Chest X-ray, PA view. Patient: 59 years old, sex F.
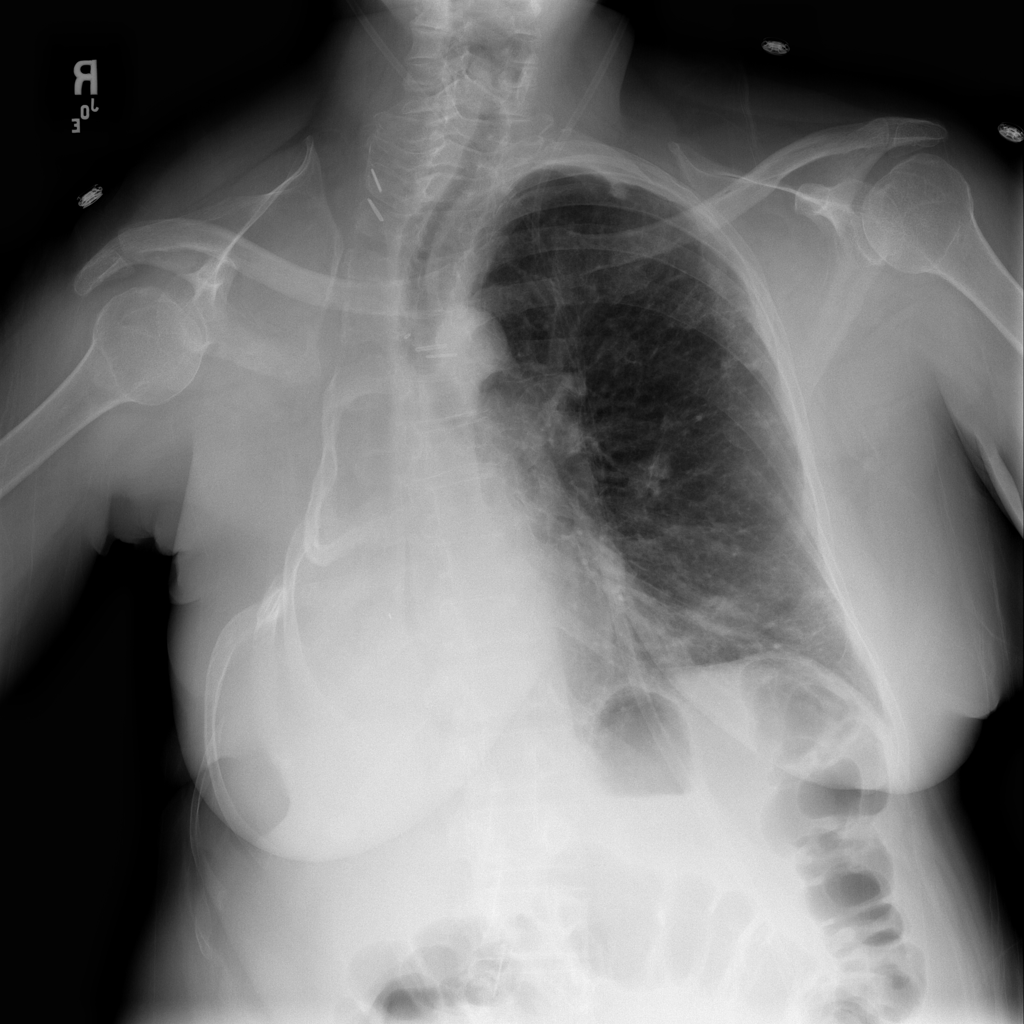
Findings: Atelectasis, Infiltration